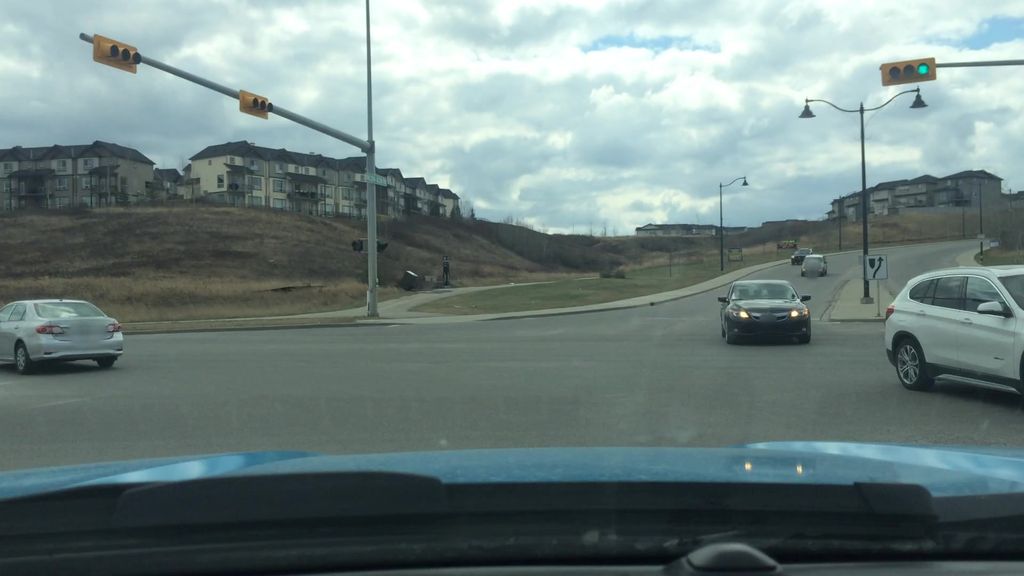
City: calgary